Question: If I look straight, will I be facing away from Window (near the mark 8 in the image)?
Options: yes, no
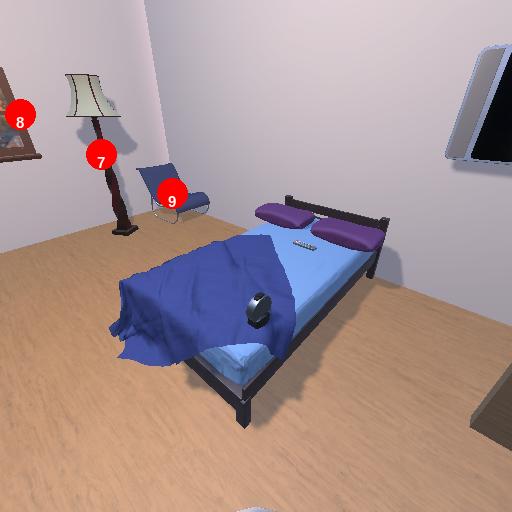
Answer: yes